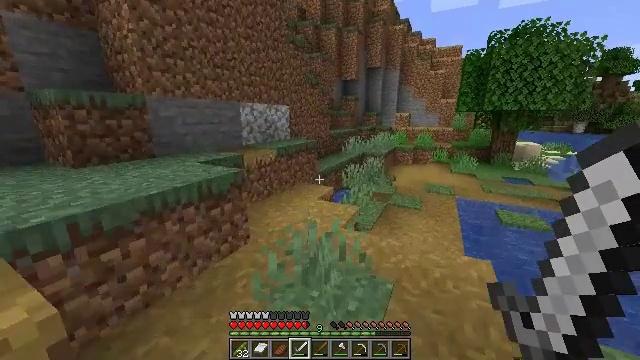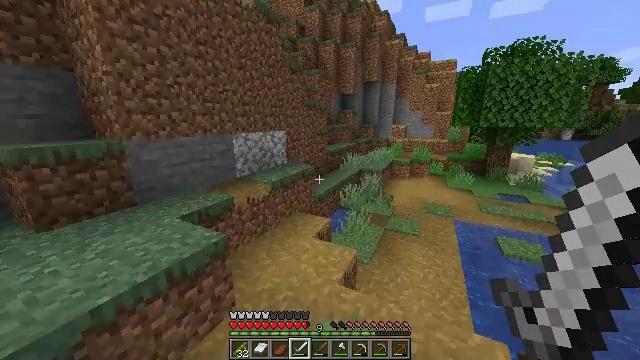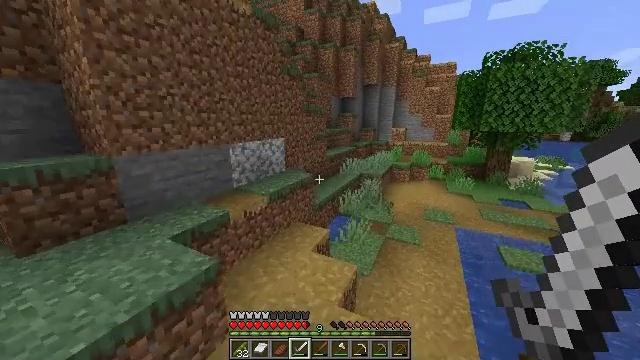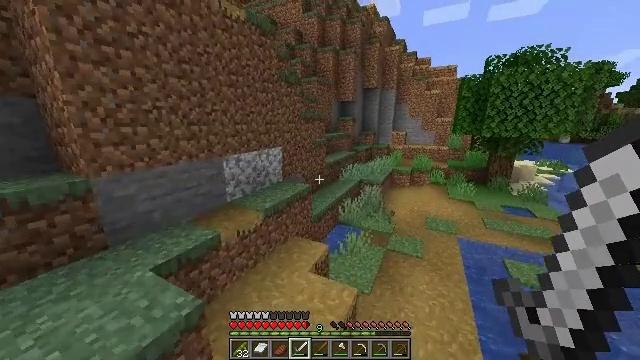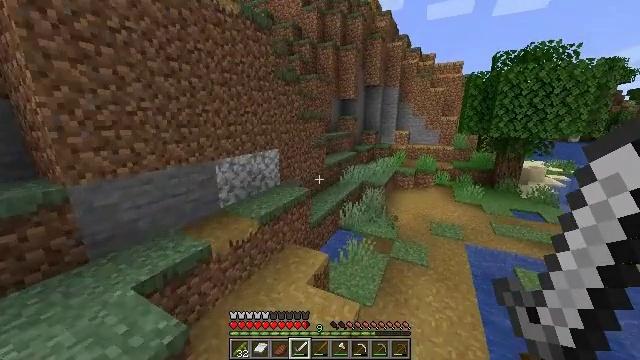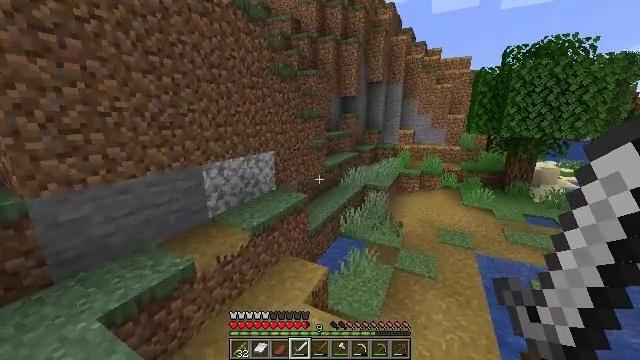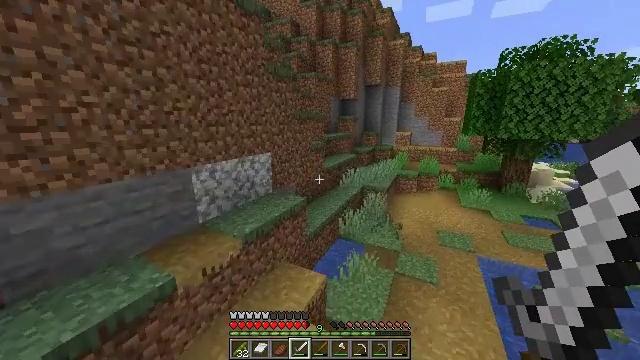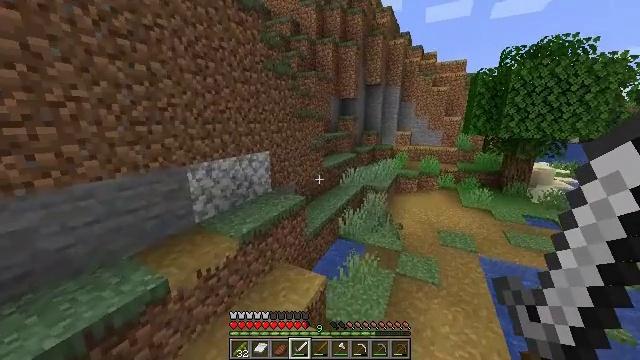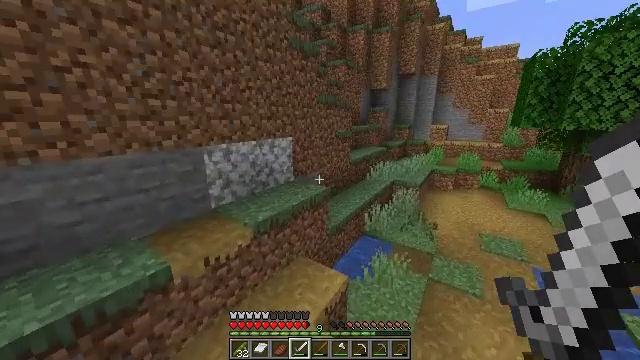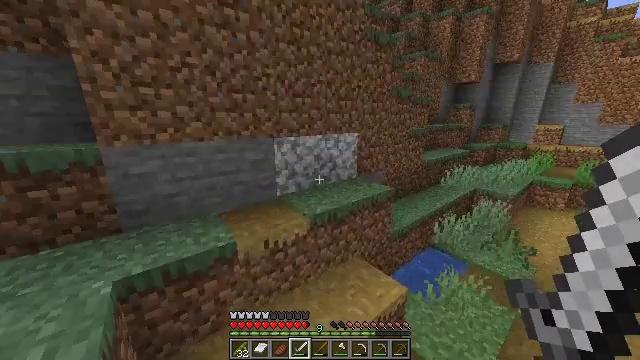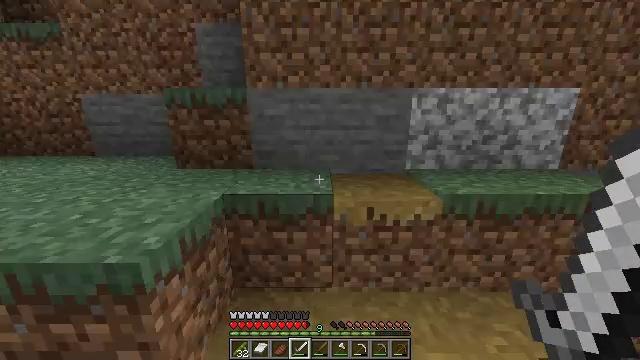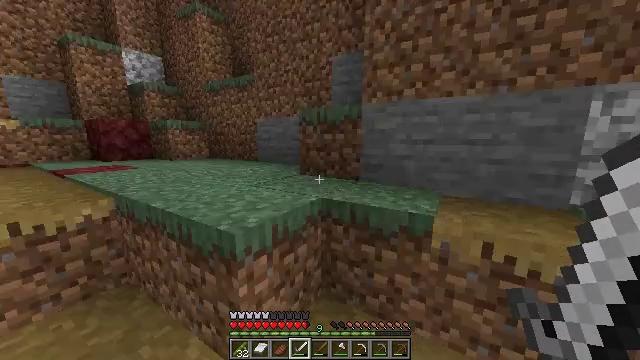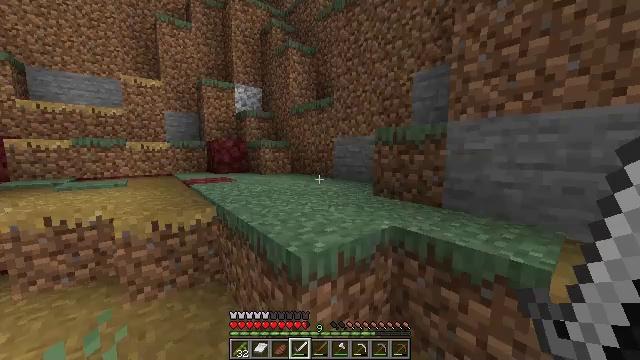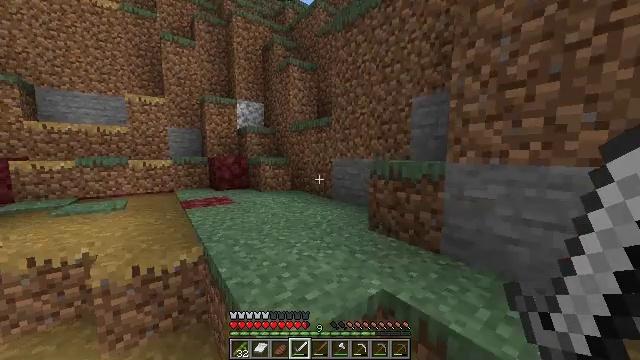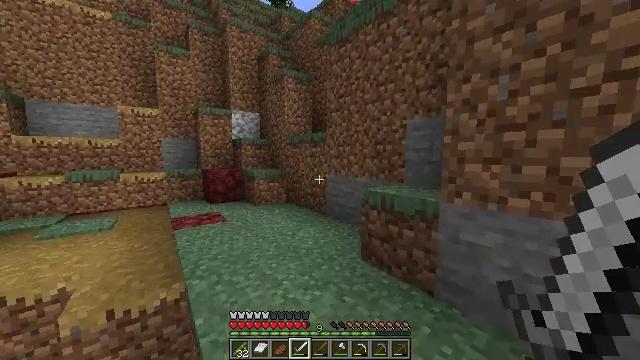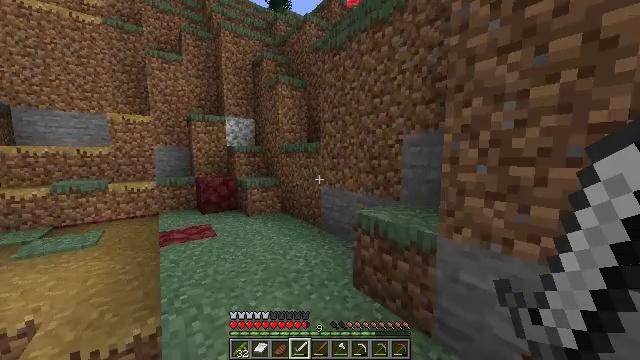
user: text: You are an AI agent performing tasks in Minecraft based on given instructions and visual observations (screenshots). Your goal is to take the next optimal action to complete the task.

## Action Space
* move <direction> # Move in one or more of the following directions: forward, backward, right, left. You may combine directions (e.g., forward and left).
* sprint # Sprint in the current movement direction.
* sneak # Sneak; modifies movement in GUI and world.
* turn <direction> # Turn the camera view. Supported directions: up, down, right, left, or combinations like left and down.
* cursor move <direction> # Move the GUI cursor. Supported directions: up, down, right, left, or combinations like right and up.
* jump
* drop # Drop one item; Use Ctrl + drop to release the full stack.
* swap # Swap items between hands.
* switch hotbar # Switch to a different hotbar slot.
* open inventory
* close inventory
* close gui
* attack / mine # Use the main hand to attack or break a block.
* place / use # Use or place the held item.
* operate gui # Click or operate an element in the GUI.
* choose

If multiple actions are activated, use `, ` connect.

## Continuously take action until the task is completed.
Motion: motion action
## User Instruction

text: Gather grass block for landscaping.
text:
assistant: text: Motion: move forward, jump
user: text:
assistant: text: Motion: move forward, jump
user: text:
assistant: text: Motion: move forward, jump
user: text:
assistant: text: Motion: move forward, jump
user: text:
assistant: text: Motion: move forward, jump
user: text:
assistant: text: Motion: move forward, jump
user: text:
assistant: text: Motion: move forward, jump
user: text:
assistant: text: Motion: move forward, turn left, jump
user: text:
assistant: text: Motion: move forward, turn left, jump
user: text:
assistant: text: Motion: move forward, sprint, turn left, jump
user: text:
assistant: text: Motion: move forward, sprint, turn left and up, jump
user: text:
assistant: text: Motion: move forward, sprint, turn left and up, jump
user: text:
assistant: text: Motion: move forward, sprint, turn left, jump
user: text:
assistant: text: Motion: move forward, jump
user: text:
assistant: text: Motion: move forward, jump
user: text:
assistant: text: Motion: move forward, jump
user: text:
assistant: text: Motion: move forward, jump
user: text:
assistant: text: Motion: move forward, jump
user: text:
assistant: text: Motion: move forward, turn left, jump
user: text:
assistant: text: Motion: move forward, turn left and up, jump
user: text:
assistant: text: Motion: move forward, turn left and up, jump
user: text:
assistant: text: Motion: move forward, sprint, turn left and up, jump
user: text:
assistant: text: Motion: move forward, sprint, turn left and up, jump
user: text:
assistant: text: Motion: move forward, sprint, jump
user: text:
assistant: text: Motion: move forward, jump
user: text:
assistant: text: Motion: move forward, jump
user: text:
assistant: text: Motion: move forward, jump
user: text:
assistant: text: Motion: move forward, jump
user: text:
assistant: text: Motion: move forward, jump
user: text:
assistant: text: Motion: move forward, jump